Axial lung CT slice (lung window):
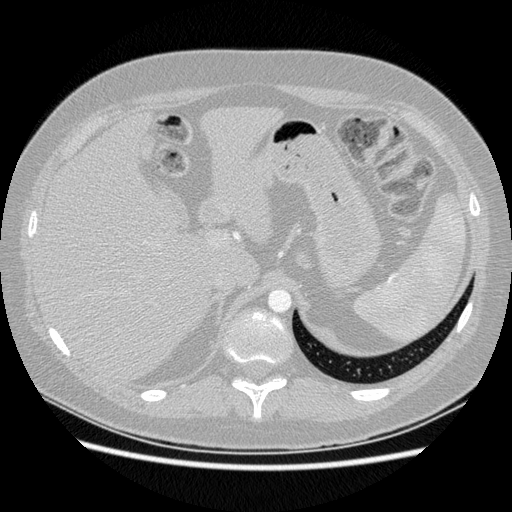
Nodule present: no